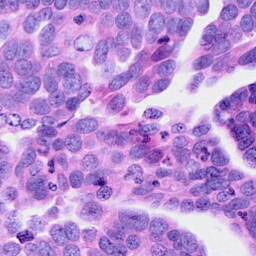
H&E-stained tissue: Ovarian